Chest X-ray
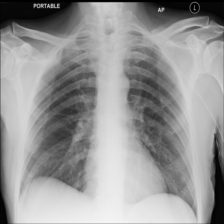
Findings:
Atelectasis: negative
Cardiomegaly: negative
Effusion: negative
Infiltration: negative
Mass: negative
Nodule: negative
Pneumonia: negative
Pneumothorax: negative
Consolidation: negative
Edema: negative
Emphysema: negative
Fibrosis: negative
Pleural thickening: negative
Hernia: negative